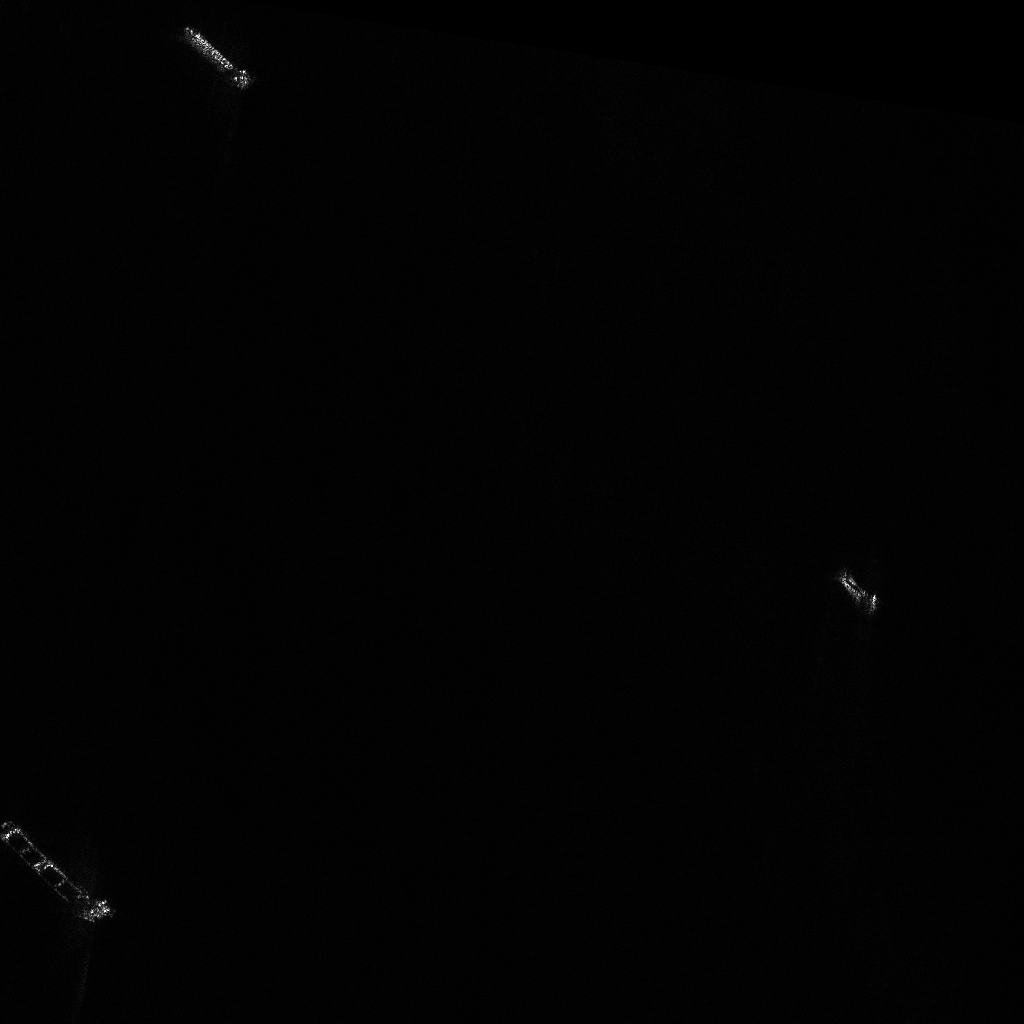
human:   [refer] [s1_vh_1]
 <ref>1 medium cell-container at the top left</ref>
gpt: <box>[[16, 3, 25, 7, 43]]</box>